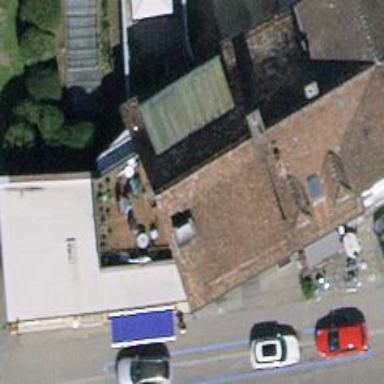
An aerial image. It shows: Beauty shop.